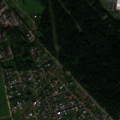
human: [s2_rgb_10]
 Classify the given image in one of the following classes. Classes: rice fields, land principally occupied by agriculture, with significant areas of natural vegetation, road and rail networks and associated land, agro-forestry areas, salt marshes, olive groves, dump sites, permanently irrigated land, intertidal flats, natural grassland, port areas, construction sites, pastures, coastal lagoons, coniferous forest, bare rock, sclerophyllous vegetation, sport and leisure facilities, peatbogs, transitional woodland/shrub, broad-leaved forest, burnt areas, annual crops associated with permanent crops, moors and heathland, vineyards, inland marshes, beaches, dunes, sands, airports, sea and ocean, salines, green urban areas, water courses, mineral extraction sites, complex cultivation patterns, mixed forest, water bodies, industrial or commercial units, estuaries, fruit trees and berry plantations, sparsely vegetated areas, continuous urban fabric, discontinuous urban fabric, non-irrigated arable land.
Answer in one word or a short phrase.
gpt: discontinuous urban fabric, industrial or commercial units, complex cultivation patterns, mixed forest